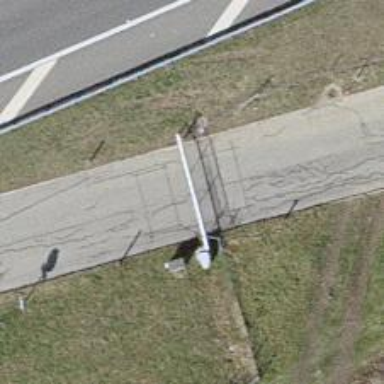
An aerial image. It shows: Lift gate barrier.